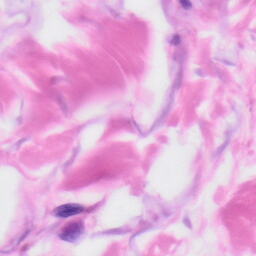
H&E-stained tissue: Skin